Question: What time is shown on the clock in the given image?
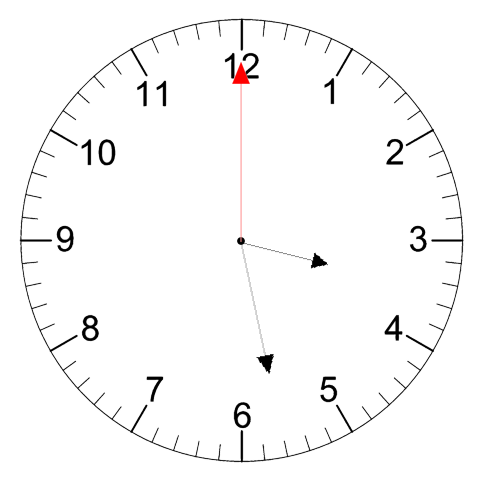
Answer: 03:28:00